Field crop: maize
Growth stage: 2
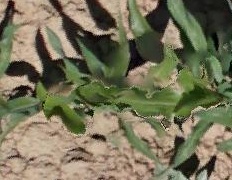
Species: maize